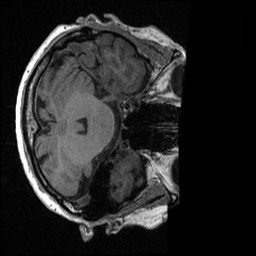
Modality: T1w
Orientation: axial
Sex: female
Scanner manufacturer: ge
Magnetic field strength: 3 T
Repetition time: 0.0064 s
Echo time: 0.00281 s